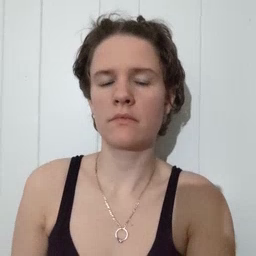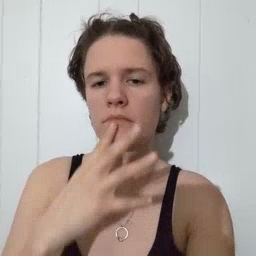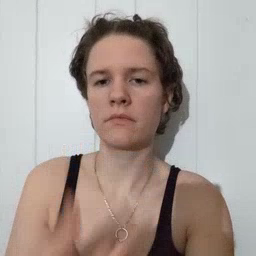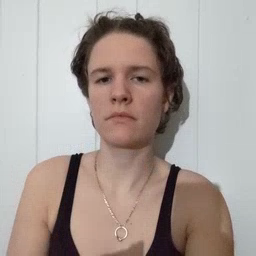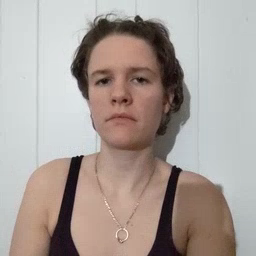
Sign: wet